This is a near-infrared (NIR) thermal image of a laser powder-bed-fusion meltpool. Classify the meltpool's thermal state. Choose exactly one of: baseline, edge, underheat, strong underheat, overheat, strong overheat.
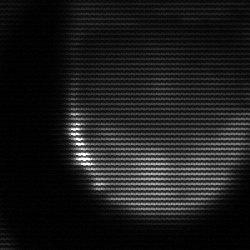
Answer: edge